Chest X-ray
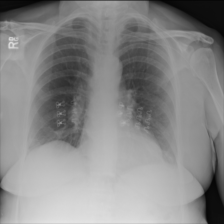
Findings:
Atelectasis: negative
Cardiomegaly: negative
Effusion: negative
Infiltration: negative
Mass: negative
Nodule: negative
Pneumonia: negative
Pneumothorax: negative
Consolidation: negative
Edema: negative
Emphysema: negative
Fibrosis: negative
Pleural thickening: negative
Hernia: negative